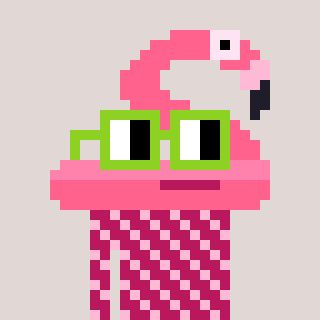
a pixel art character with square light green glasses, a flamingo-shaped head and a darkpink-colored body on a warm background